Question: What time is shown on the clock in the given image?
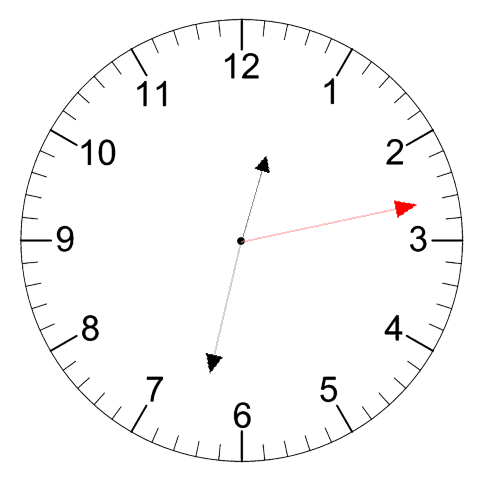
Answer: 12:32:13